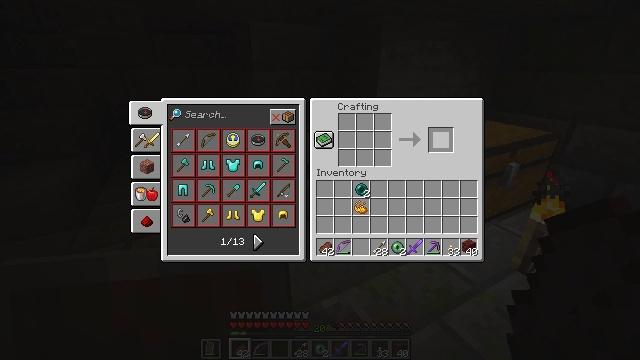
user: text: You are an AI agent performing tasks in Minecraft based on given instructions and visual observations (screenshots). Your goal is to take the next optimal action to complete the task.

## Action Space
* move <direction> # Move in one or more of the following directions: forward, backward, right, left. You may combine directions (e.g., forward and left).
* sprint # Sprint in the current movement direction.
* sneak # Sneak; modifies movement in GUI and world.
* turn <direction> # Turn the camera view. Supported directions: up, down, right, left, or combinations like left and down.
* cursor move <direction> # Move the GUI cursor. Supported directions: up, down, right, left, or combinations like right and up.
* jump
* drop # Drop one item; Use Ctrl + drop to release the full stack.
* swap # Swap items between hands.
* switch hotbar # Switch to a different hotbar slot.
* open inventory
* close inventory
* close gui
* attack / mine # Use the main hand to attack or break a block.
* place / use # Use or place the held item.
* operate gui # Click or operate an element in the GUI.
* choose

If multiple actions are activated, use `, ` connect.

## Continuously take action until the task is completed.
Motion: motion action
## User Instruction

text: Open the crafting table to make an ender eye.
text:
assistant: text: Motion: sneak